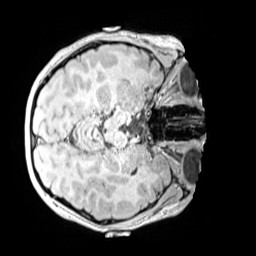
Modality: MP2RAGE
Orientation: axial
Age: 12
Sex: female
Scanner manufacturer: siemens
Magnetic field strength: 3 T
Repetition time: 4 s
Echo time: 0.00299 s